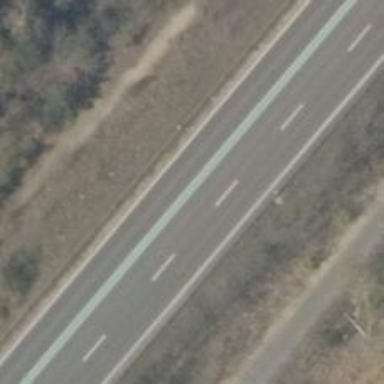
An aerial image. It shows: Asphalt trunk highway.